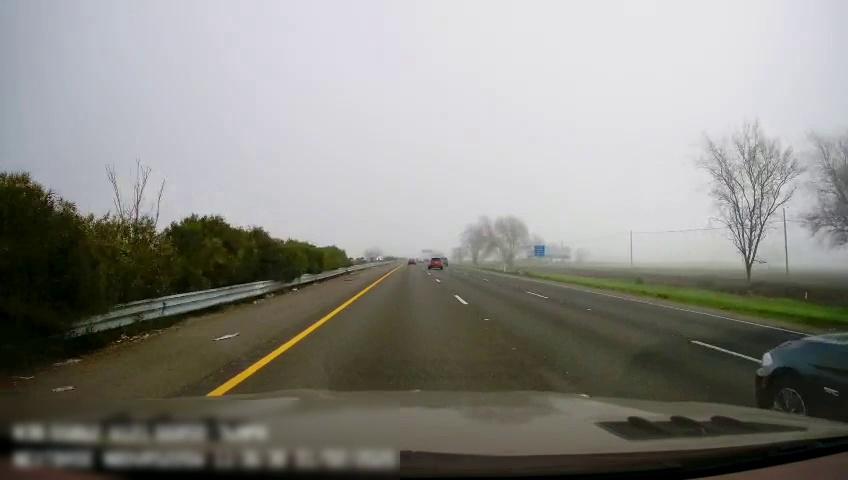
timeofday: Day
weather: Sunny
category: Drivable Space
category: Vehicles | SUV
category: Vehicles | Car
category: Vehicles | SUV
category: Lanes | Current Lane
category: Lanes | Current Lane
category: Lanes | Alternate Lane
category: Lanes | Alternate Lane
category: Traffic | Signs